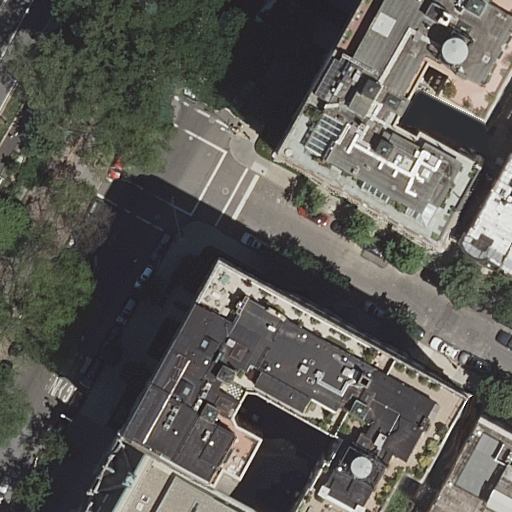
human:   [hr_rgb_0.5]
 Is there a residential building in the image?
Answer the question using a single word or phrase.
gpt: yes

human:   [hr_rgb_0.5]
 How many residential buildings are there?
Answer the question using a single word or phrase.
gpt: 6

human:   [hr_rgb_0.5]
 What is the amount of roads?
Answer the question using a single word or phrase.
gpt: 4

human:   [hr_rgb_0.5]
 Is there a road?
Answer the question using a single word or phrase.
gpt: yes

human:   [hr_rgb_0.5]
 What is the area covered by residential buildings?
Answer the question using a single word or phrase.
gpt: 2057m2

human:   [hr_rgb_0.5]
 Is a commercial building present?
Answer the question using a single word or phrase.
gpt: no

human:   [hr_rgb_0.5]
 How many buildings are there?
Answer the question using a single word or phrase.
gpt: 6

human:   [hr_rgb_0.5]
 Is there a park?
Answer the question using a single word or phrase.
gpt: yes

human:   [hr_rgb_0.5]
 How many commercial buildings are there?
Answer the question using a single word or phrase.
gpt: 0

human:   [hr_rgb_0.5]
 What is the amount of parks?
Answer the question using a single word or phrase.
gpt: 1

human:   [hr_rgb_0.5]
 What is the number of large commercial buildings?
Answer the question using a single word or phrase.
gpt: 0

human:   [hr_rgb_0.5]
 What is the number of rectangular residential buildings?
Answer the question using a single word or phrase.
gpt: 3

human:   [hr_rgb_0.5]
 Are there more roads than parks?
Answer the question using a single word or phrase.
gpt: yes

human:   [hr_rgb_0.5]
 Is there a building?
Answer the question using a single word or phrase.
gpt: yes

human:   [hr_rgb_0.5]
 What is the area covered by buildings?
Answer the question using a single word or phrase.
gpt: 2057m2

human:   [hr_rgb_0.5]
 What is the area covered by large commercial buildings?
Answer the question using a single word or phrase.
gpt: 0m2

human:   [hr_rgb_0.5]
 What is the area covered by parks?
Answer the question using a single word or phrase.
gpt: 10631m2

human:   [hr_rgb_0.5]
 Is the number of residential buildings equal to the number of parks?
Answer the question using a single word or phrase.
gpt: no

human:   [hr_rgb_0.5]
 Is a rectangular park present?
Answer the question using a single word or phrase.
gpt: yes

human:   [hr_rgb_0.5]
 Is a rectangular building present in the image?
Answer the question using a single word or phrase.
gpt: yes

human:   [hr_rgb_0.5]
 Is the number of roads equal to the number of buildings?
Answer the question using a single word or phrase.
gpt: no

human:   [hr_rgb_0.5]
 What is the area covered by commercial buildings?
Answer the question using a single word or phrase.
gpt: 0m2

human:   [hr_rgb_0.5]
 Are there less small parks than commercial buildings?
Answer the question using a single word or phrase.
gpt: no

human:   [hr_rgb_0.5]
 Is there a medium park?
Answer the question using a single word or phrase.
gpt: no

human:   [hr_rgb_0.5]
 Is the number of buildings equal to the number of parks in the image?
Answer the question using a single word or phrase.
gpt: no

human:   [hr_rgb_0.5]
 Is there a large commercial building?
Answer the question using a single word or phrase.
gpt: no

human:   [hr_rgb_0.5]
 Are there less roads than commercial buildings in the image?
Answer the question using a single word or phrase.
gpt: no

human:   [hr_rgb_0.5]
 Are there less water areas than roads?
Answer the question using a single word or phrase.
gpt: yes

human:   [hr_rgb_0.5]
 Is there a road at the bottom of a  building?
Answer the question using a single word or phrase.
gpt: yes

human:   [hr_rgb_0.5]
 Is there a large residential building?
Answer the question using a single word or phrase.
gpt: yes

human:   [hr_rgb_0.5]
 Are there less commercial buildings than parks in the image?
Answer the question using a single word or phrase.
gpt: yes

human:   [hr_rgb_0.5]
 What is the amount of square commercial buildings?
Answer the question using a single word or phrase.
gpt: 0

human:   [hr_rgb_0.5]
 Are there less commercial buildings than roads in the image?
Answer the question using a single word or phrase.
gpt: yes

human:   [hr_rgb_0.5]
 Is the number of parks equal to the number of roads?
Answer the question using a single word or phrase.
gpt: no

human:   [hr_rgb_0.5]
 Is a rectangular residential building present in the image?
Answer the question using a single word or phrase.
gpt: yes

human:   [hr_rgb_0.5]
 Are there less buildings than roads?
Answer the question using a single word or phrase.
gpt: no

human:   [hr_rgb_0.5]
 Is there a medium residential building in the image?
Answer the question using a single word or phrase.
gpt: yes

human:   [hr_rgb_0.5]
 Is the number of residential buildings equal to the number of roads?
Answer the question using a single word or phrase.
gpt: no

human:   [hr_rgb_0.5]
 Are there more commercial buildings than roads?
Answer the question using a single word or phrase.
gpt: no

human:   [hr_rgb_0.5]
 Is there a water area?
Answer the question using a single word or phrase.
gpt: no

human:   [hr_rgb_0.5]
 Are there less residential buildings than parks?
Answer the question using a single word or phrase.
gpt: no

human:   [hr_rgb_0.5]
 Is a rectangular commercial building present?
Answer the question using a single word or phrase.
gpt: no

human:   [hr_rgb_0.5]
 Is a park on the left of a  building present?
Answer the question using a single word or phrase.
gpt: no

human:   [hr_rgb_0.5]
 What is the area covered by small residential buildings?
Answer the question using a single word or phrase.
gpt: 122m2

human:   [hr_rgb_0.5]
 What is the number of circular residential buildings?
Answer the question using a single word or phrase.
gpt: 0

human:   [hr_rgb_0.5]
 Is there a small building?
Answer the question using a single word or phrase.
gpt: yes

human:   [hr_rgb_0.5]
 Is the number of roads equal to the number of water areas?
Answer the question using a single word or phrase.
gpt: no

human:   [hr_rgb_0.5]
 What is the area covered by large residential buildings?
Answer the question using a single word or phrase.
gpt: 1413m2

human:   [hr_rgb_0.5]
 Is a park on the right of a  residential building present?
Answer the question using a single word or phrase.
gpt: yes

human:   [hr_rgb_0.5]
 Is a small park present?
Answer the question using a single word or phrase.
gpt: no

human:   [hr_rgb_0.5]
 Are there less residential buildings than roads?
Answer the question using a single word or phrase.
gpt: no

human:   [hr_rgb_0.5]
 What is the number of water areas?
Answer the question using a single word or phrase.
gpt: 0

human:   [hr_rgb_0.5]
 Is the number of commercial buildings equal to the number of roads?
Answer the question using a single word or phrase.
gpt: no

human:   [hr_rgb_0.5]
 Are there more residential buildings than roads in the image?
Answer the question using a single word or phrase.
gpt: yes

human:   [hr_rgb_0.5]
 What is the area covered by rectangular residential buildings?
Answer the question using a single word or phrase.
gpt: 245m2

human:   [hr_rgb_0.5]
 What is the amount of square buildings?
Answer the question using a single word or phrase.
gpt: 0

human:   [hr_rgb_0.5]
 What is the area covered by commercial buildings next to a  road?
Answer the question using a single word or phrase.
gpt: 0m2

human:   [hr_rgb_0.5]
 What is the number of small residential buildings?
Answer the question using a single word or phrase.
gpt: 2

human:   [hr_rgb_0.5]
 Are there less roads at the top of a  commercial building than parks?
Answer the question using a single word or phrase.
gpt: yes

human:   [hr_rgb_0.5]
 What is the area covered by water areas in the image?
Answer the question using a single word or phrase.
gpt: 0m2

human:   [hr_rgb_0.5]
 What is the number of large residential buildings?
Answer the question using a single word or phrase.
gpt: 1

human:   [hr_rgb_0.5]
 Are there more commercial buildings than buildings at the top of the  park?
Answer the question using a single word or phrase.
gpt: no

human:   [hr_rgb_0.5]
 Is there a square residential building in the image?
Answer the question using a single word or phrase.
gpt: no

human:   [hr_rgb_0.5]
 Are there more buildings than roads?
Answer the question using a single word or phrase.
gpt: yes